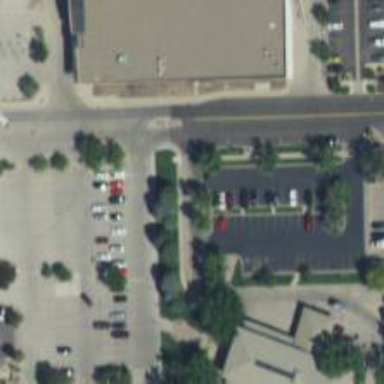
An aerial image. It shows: Parking space is available.